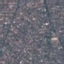
Label: Residential